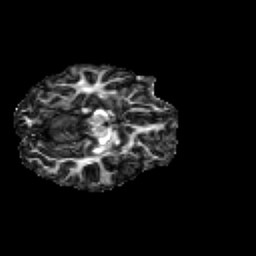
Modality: FA
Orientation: axial
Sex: female
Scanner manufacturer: siemens
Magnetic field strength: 3 T
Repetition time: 5 s
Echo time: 0.071 s